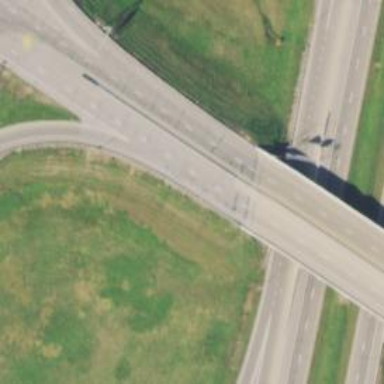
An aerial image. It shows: Bridge on trunk expressway.